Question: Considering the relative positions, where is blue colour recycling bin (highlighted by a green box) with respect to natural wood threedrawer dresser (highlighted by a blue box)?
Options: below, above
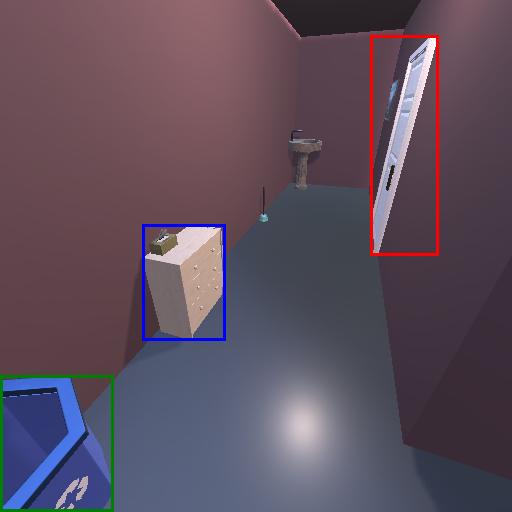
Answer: below